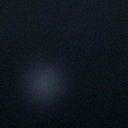
Screen state: off